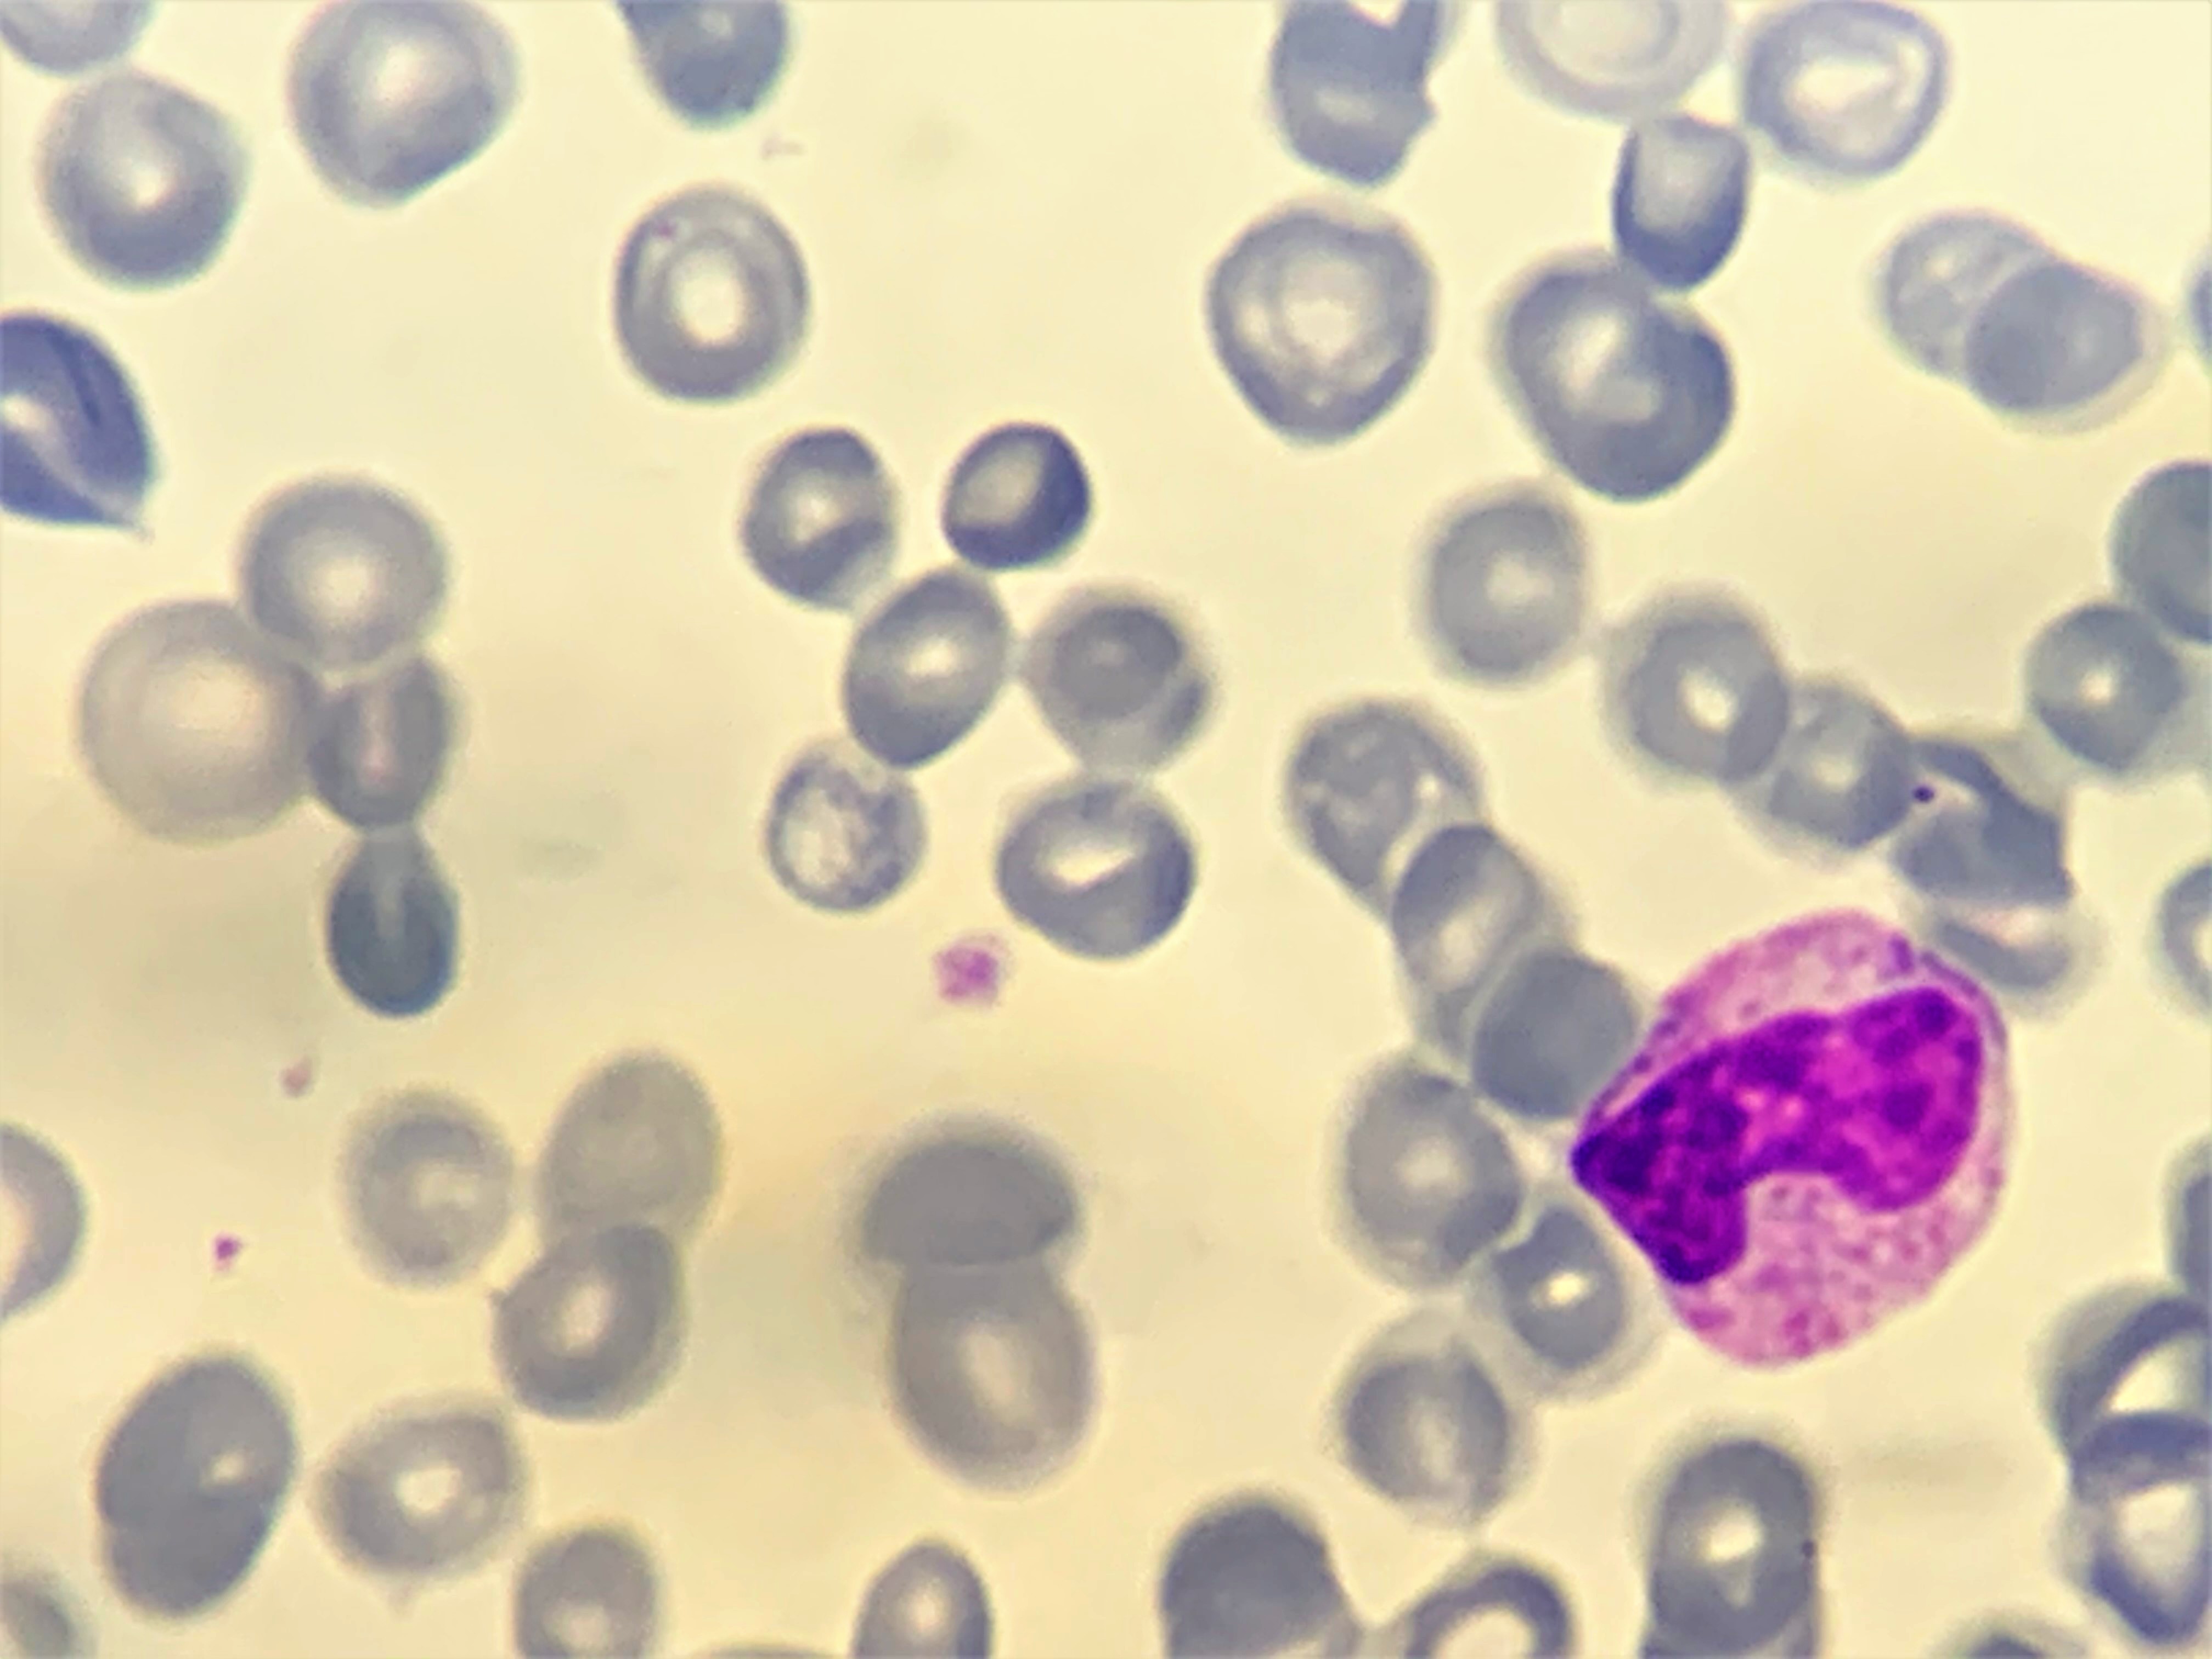
Cell type: BAND CELLS